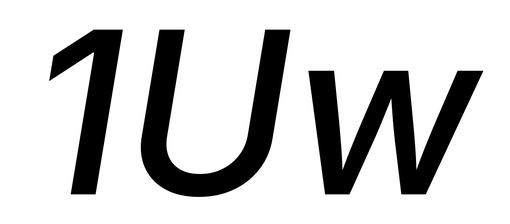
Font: Inter-Italic_Medium_Italic